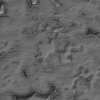
Label: not_dusty